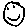
Label: smiley face